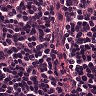
Metastatic tissue present: no